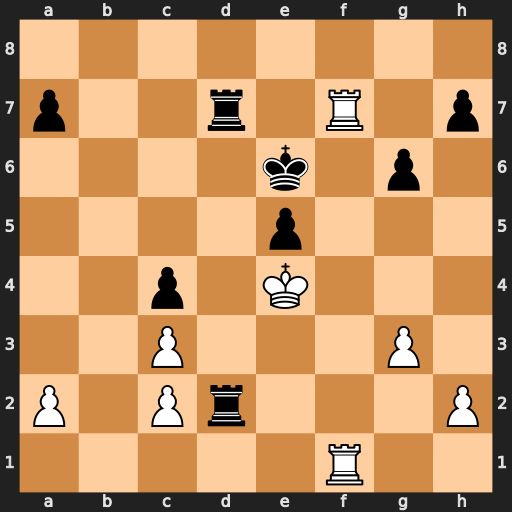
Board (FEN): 8/p2r1R1p/4k1p1/4p3/2p1K3/2P3P1/P1Pr3P/5R2
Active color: w
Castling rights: -
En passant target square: -
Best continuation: R1f6#